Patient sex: F
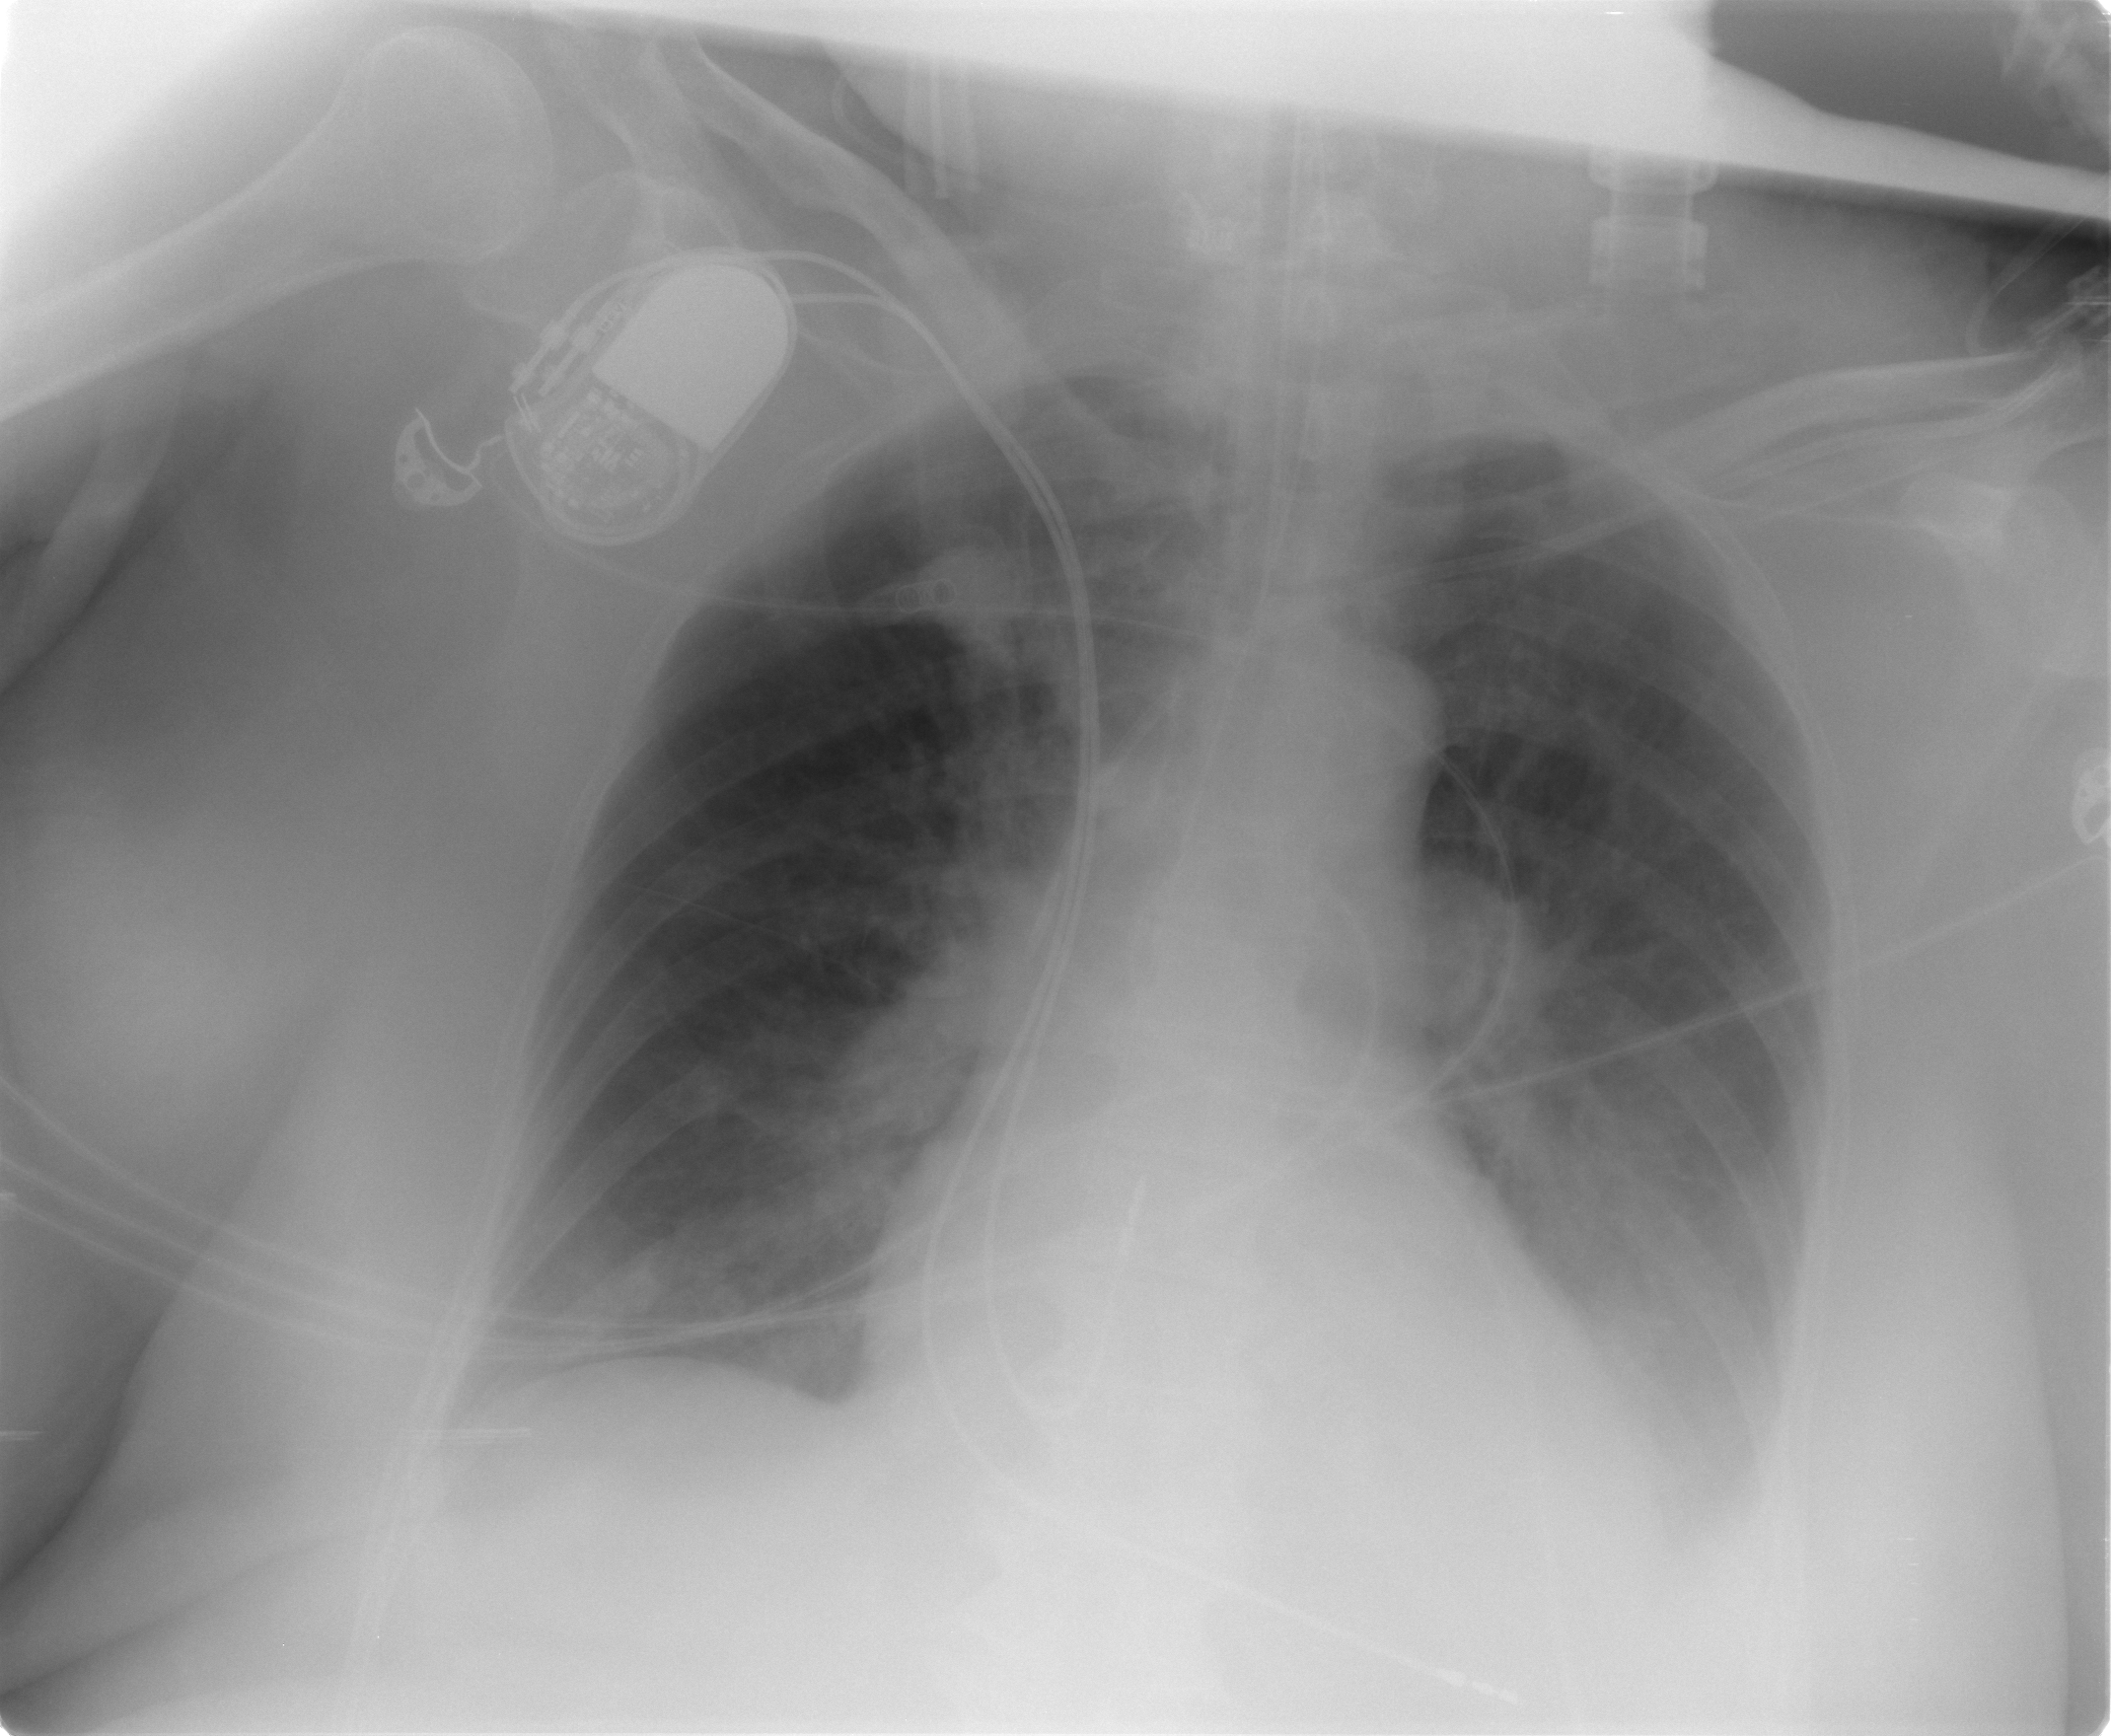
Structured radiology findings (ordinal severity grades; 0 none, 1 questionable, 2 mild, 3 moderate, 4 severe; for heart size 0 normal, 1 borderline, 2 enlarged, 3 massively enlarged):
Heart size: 1
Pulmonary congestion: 2
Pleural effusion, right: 1
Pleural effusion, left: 2
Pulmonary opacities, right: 2
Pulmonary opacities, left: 2
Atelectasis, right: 2
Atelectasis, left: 2